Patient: sex F, age 19
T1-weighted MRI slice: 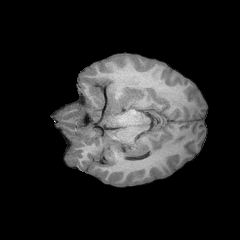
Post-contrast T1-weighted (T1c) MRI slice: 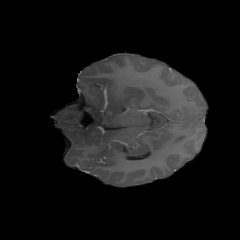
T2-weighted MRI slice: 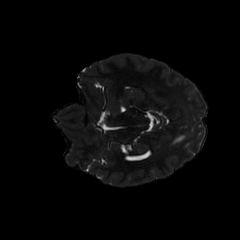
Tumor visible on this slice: no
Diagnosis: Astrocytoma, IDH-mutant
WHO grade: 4